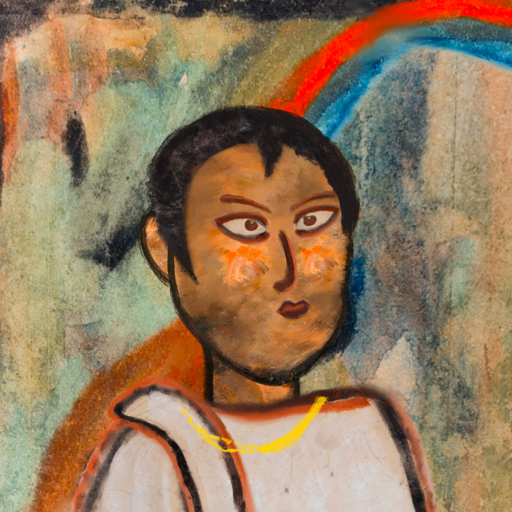
Background: Childish, Head And Neck Side: Gypsy_Queen, Face Side: Roy_Bahadur, Bust: Roy_Bahadur, Hair Side: Roy_Bahadur, Head Accessory: Blank, Second Necklace: Blank, Necklace: Irani_1, Baby: Blank